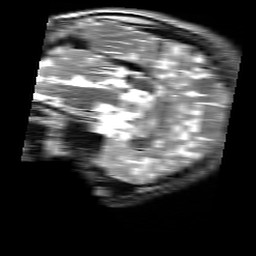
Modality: T2w
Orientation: sagittal
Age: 21
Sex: male
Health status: healthy
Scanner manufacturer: siemens
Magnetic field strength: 3 T
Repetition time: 4.01 s
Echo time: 0.116 s